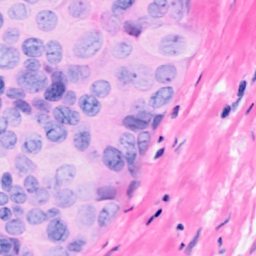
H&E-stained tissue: Breast